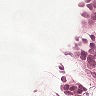
Metastatic tissue present: yes